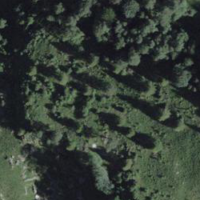
EUNIS habitat code: 44
Species observed at this site:
Primula veris